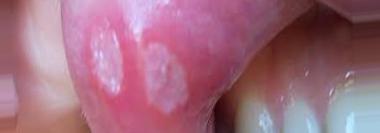
Condition: Mouth Ulcer